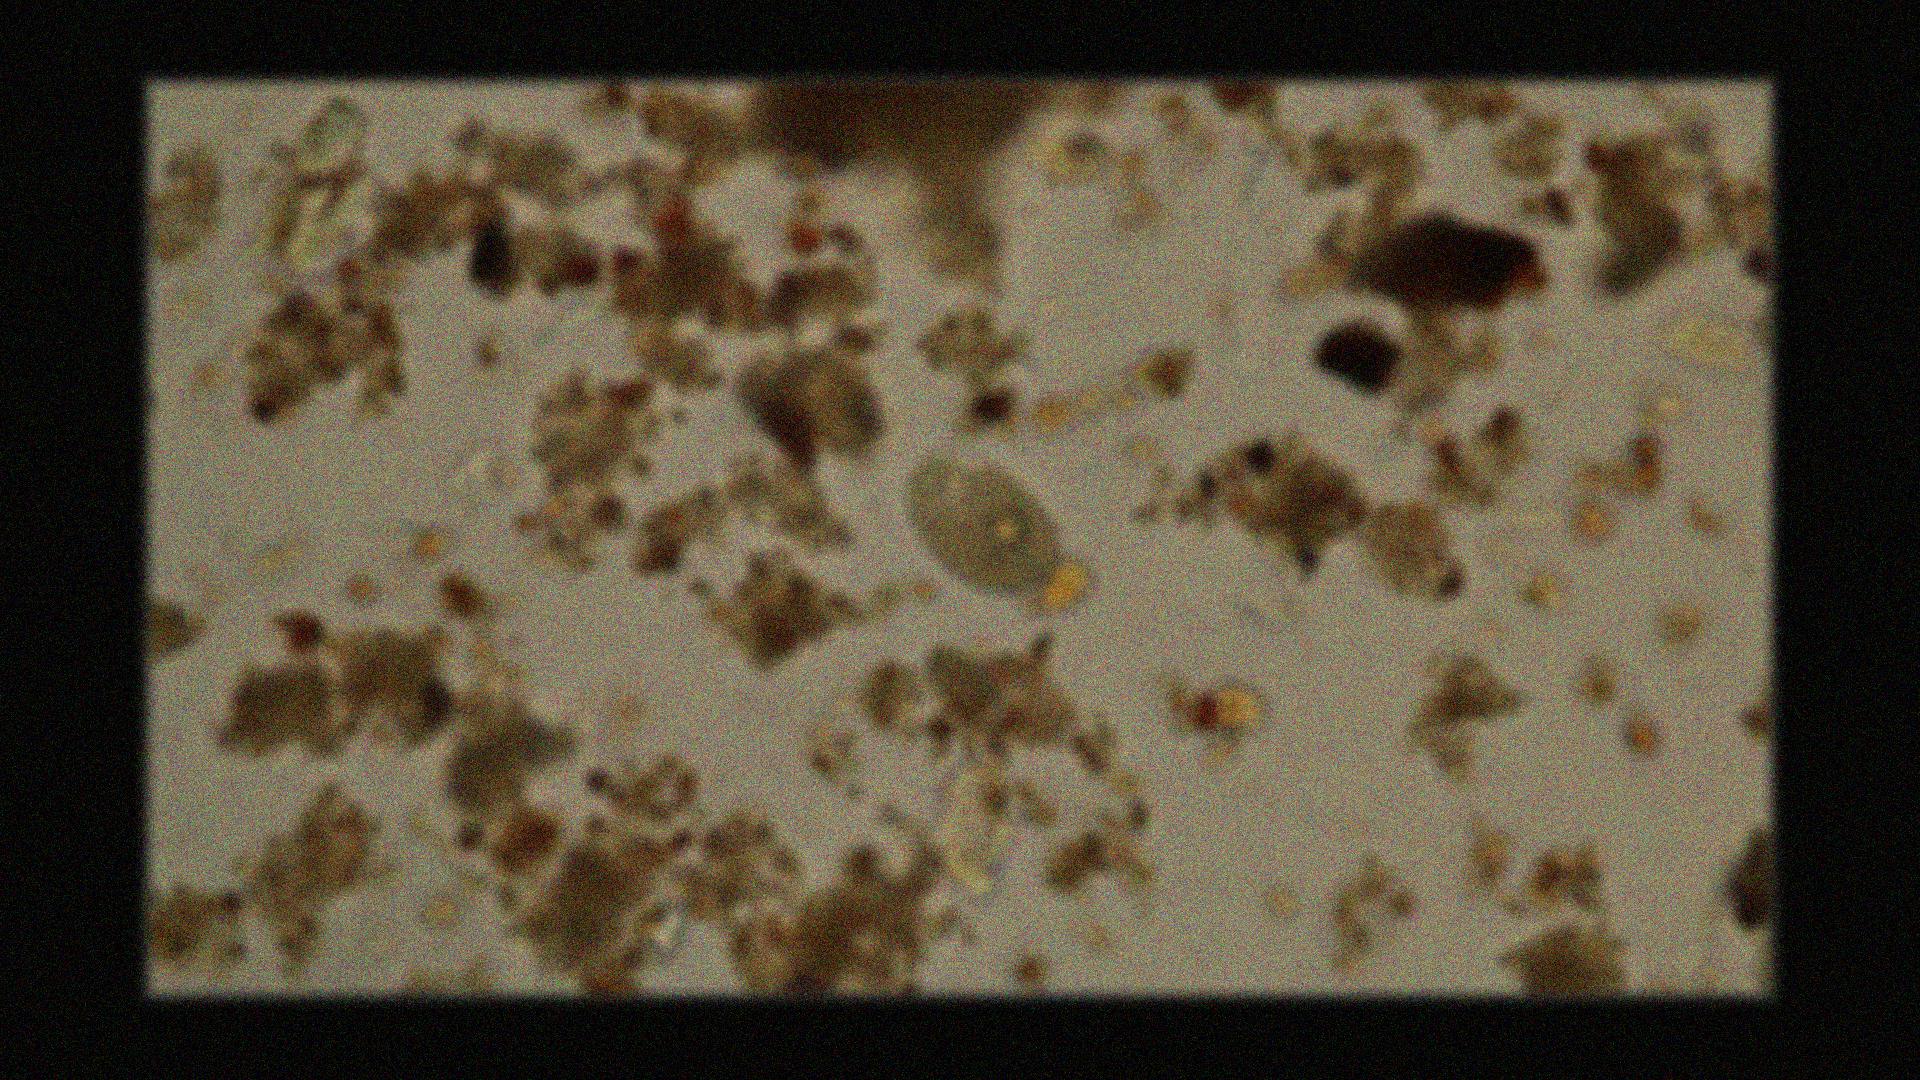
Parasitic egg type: Hookworm egg